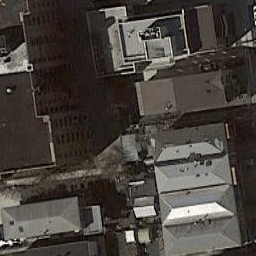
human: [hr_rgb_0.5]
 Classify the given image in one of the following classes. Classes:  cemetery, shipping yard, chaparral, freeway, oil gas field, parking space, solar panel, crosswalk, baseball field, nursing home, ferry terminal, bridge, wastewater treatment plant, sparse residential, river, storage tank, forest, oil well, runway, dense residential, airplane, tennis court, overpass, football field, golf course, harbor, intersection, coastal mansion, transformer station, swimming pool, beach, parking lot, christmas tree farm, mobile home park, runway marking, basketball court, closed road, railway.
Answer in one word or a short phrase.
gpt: dense residential